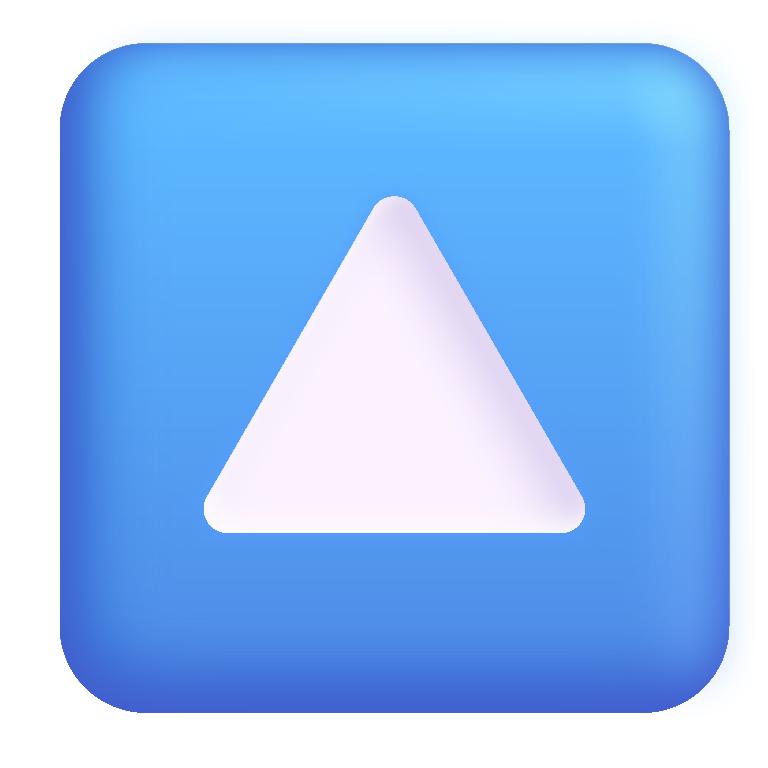
upwards button color